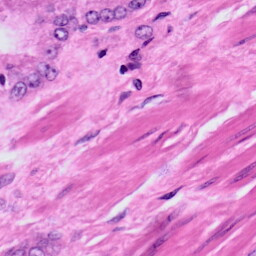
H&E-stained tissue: Prostate